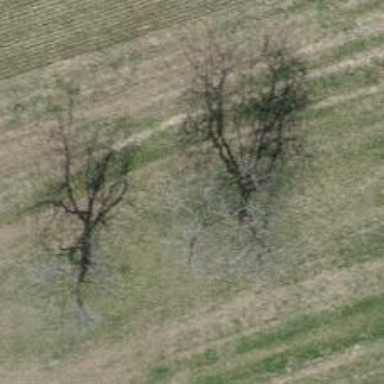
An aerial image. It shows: Beautiful tree in nature.